Aerial crown-view tile of a tropical tree (Barro Colorado Island, Panama), acquired 20241112:
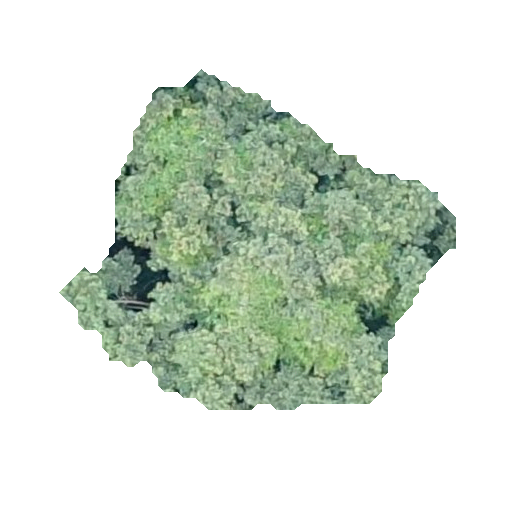
Species: Luehea seemannii
GBIF accepted scientific name: Luehea seemannii
Crown area: 131.742 m²